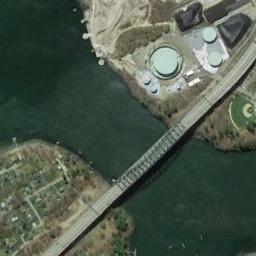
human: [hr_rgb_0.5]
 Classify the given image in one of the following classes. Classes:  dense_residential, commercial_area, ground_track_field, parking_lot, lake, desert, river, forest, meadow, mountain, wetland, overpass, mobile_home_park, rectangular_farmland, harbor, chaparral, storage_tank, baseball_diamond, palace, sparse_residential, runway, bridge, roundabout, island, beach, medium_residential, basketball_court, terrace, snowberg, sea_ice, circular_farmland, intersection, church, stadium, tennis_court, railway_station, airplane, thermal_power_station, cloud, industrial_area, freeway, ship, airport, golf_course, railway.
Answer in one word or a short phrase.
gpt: bridge